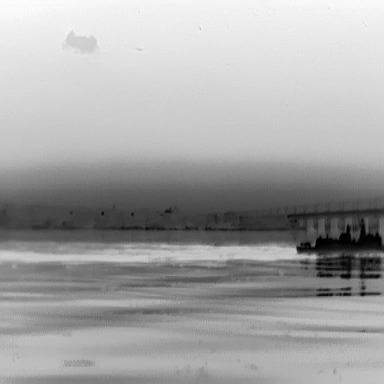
There is a warship in the infrared image.